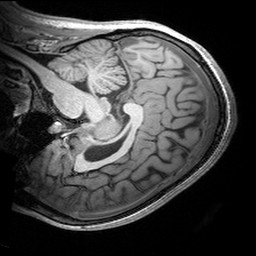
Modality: T1w
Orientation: sagittal
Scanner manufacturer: siemens
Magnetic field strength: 3 T
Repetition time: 2.53 s
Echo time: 0.00299 s